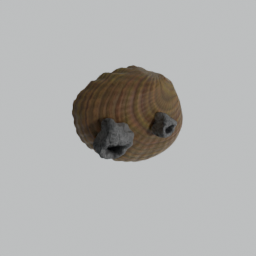
Label: animals